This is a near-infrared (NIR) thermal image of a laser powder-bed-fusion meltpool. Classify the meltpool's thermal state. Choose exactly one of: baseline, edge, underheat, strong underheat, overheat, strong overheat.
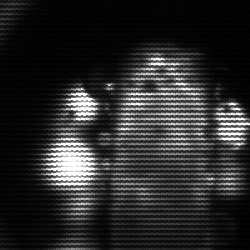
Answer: strong underheat